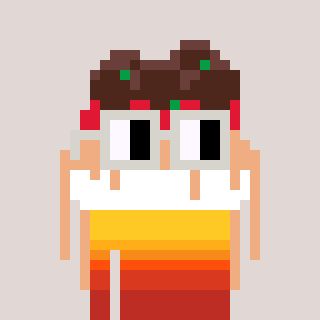
a pixel art character with square light gray glasses, a spaghetti-shaped head and a red-colored body on a warm background